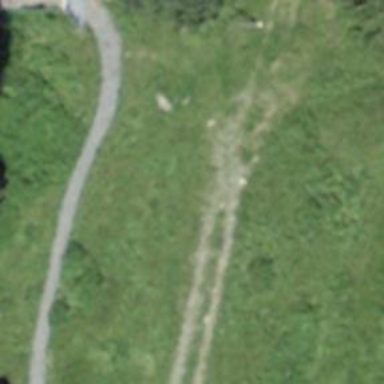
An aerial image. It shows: Track with grade3 tracktype.